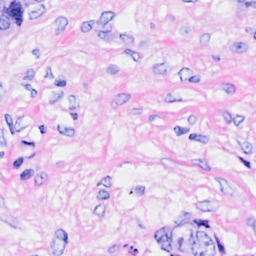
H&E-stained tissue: Breast